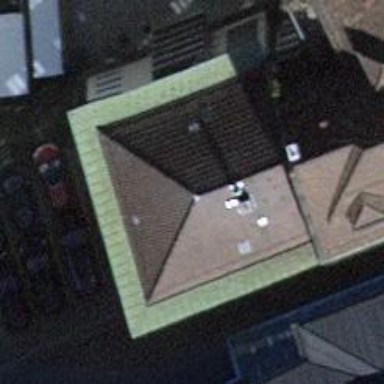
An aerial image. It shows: Furniture shop.